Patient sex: M
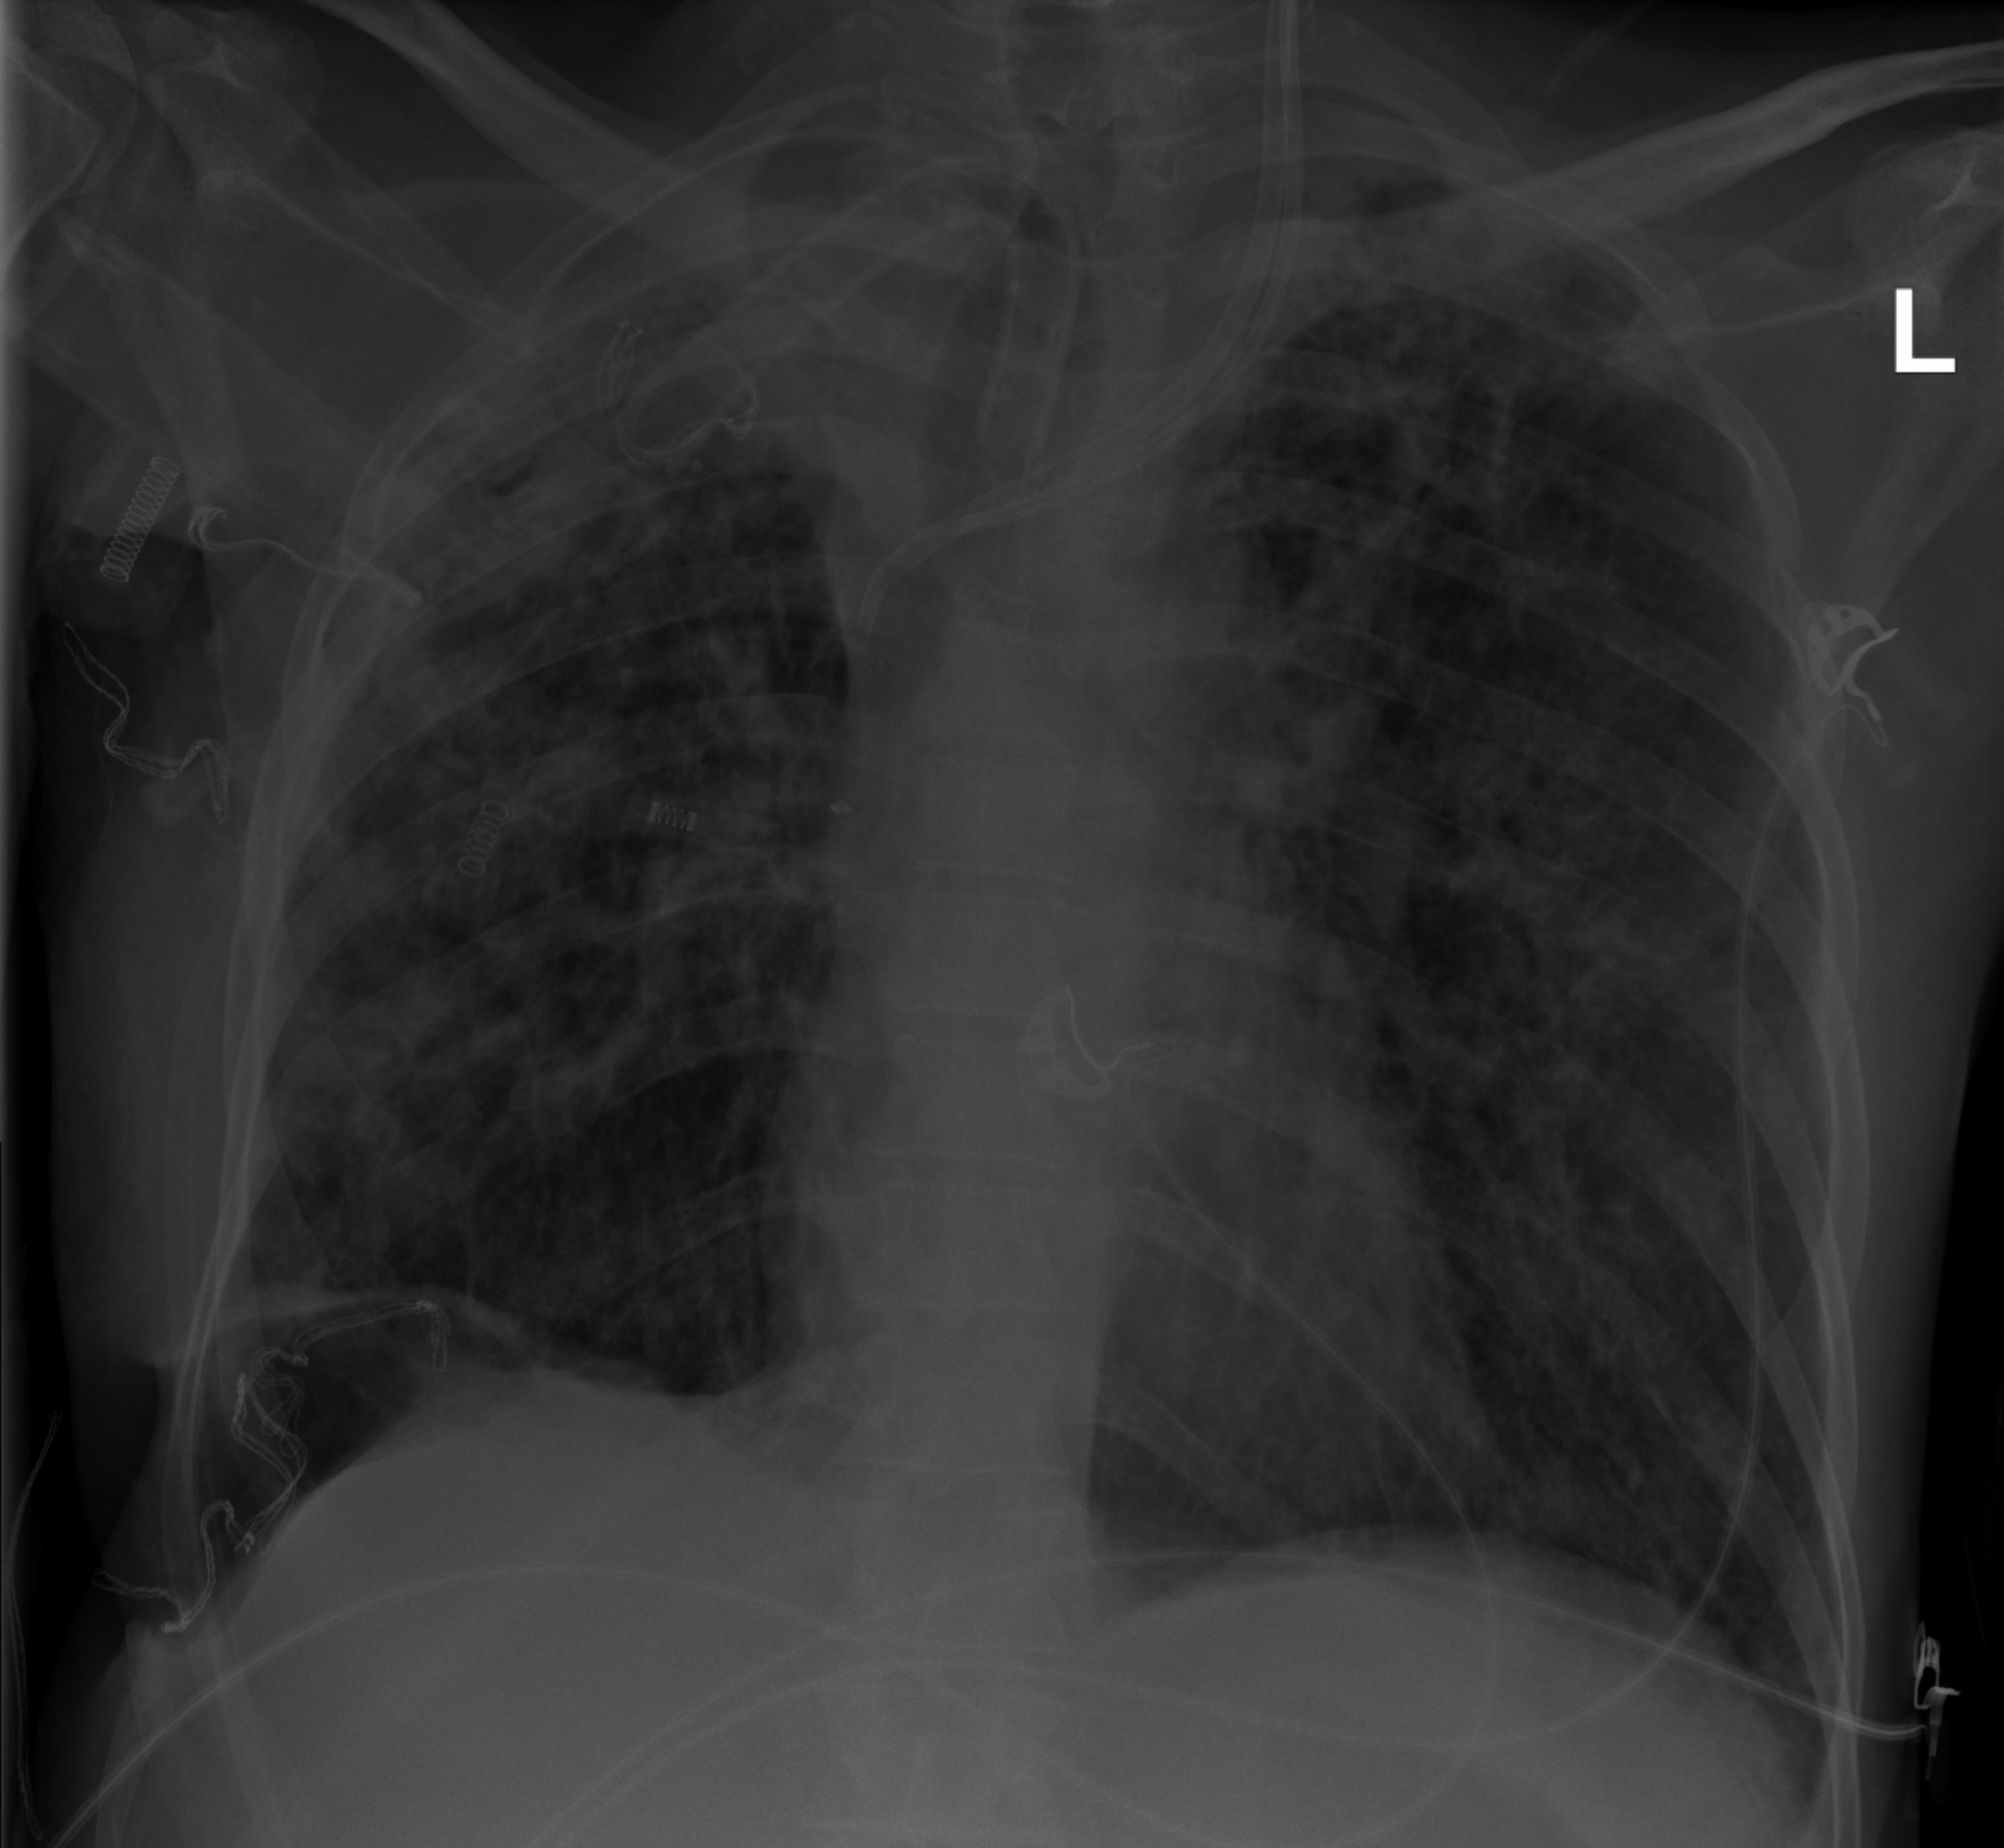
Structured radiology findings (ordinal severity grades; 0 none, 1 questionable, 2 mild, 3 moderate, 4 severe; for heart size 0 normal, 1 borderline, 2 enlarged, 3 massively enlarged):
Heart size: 0
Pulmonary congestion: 2
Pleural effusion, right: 2
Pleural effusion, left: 0
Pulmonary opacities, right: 4
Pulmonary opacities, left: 3
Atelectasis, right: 2
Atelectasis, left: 2